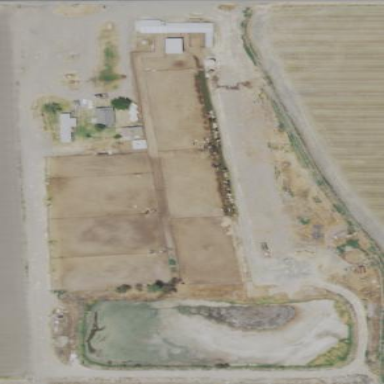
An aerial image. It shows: Farmyard area.